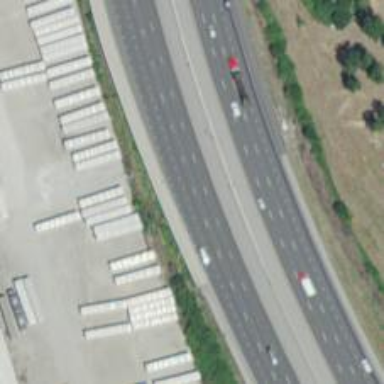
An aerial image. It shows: Motorway.